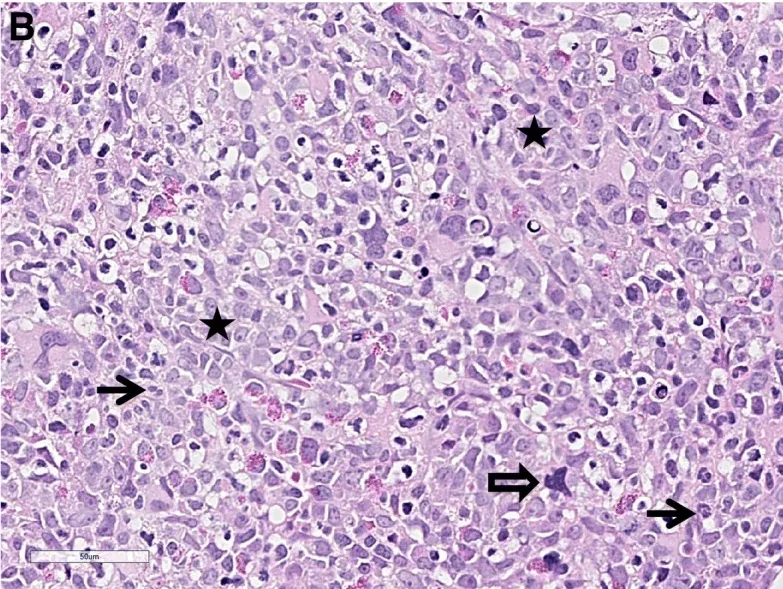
Histopathological examination in hematoxylin-eosin. B: BM at follow up, showing maximal cellularity without any fat cells left, no organized hematopoiesis with only singular mature granulocytes, a few atypical megakaryocytes, and clusters of immature cells and blast cells (asterisk). (Pictures: Friedemann Leh, Department of Pathology, Haukeland University Hospital).
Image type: pathology (h&e)